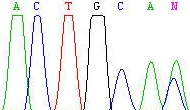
B) The same mutation sequenced with a reverse primer.
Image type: electrography (emg)